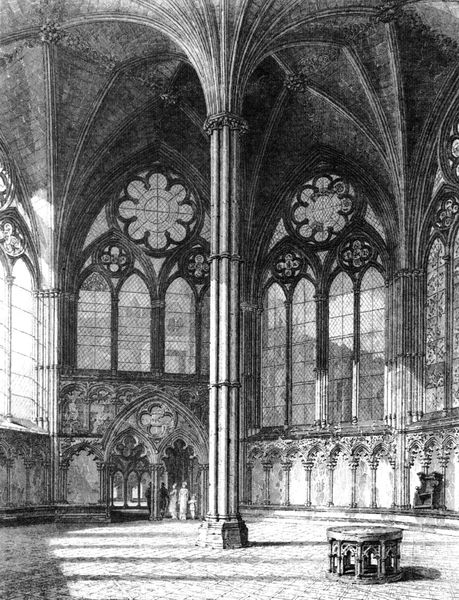
Titel: Stich vom Chapter house in Salisbury
Schlagwörter: menschen, fenster, glas, grau, schwarz, stuhl, säule, weiss, zeichnung, innenraum, kirche, decke, gotik, schiff, leer, eingang, rundfenster, dom, rippen, stich, gross, gravur, kirchenschiff, gotisch, rosette, kupferstich, streben, rosetten, sonnne, kreuzgang, taufbecken, romanische kirche, kirchenfenster, köln, dom von aachen, dom von köln